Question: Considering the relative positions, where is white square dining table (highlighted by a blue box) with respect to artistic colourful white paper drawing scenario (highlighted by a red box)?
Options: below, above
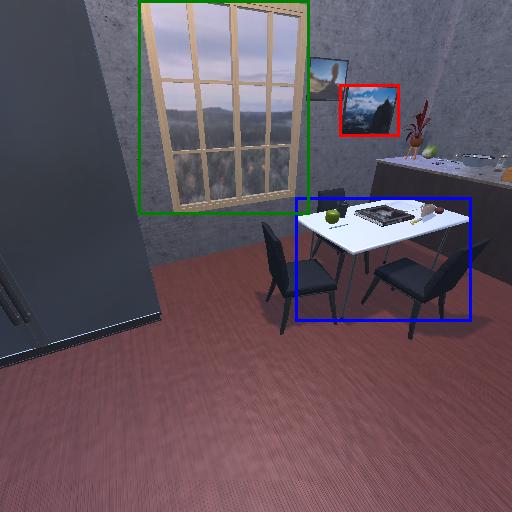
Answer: below